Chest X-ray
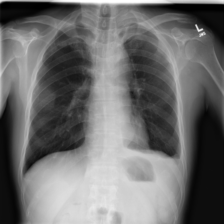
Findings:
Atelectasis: negative
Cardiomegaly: negative
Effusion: positive
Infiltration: negative
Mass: negative
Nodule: negative
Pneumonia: negative
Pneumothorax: negative
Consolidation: negative
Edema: negative
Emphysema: negative
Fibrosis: negative
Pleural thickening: negative
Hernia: negative